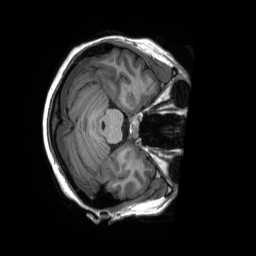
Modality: T1w
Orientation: axial
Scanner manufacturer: siemens
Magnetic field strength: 3 T
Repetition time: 2.3 s
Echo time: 0.00232 s